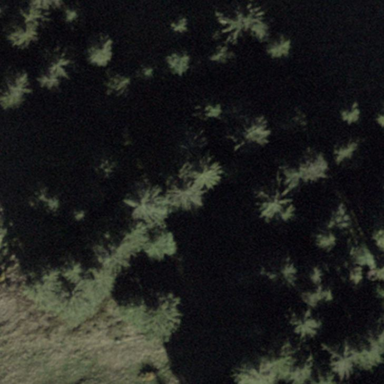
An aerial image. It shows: Forest area.